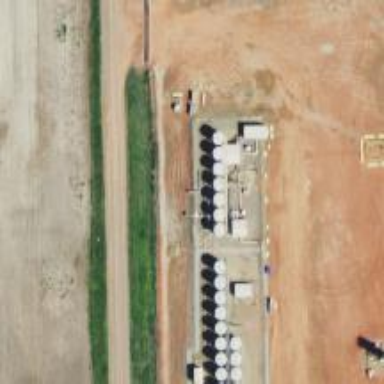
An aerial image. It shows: Storage tank with man-made structure.